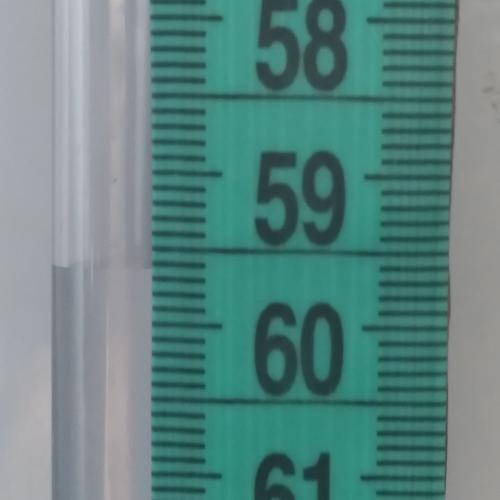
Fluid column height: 59.6 cm